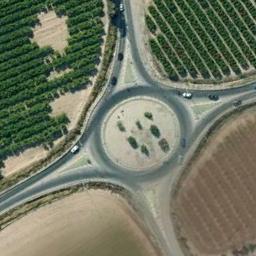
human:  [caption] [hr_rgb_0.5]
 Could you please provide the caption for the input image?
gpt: There are many trees around the roundabout .

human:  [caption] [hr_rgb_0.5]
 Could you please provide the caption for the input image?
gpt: The roundabout is next to the farmland .

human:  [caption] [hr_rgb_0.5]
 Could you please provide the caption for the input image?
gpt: The roundabout with four exits and entrances is in the farmland .

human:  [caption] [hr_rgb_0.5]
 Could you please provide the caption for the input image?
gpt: There are several vehicles on the road at the roundabout, And there is a large area of ​​farmland around the roundabout .

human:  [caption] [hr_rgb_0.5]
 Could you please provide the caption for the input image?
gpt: There are two green farmlands beside the roundabout .